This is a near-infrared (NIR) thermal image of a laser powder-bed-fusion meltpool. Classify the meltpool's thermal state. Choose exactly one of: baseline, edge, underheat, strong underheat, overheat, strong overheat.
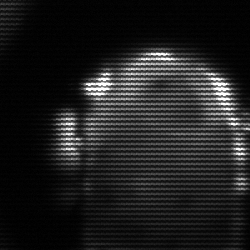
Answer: baseline